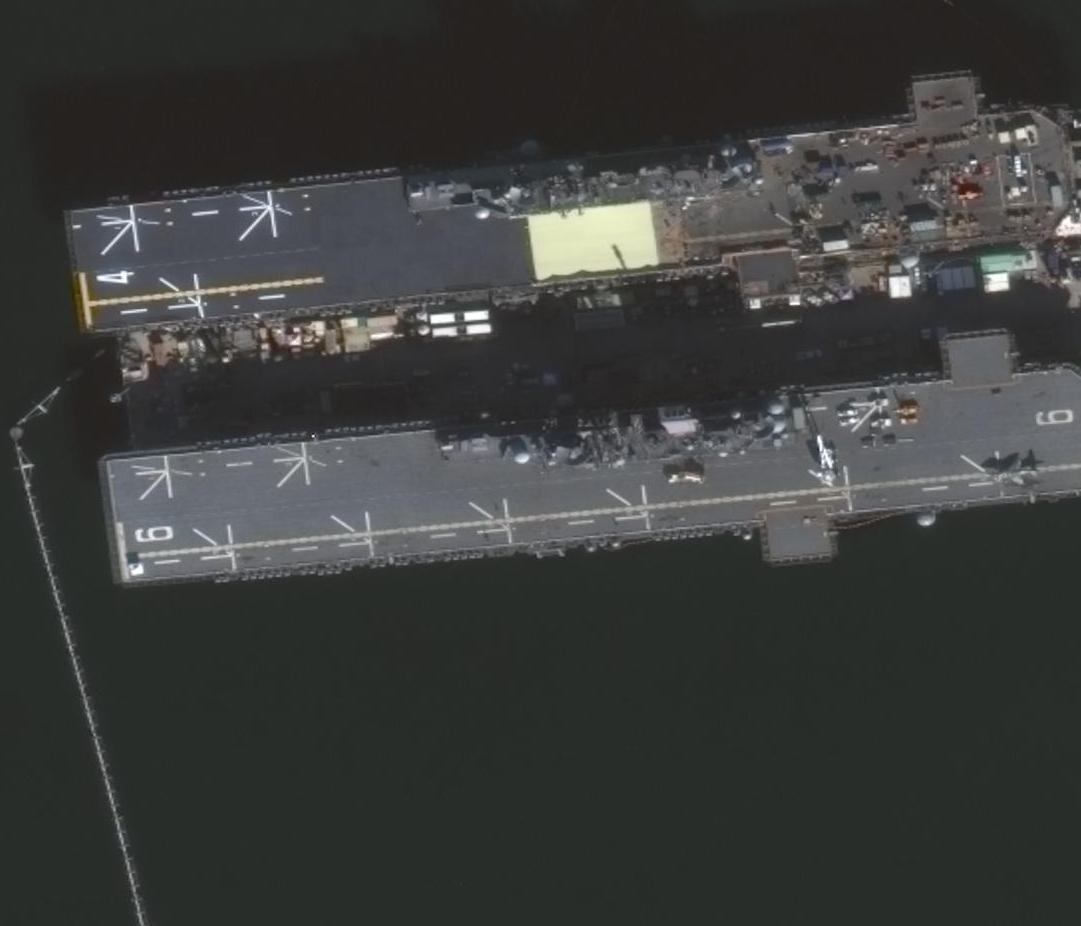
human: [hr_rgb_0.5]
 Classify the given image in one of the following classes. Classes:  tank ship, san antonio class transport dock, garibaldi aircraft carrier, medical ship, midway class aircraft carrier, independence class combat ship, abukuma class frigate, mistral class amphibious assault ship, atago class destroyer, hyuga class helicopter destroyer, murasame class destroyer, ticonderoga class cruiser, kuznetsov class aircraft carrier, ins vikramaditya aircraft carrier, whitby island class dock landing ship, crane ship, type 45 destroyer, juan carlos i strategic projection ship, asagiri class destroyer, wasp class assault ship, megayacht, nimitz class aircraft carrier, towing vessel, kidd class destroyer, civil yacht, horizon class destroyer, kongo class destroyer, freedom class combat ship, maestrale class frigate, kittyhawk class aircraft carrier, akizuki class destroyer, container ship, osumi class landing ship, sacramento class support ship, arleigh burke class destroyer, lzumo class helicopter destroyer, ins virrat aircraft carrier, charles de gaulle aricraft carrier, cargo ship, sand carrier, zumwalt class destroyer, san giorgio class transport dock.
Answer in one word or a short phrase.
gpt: Wasp class assault ship